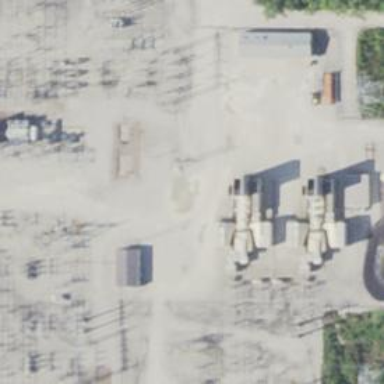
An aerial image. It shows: Gas turbine generator is in use.